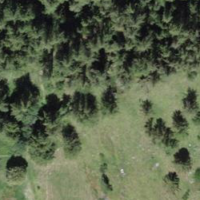
EUNIS habitat code: 44
Species observed at this site:
Centaurea scabiosa